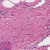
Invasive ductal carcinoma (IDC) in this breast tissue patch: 0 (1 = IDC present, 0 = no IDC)